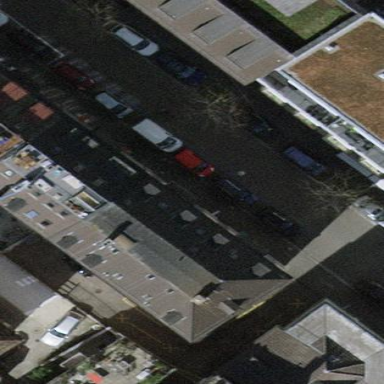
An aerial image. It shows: Parking lane with asphalt surface.